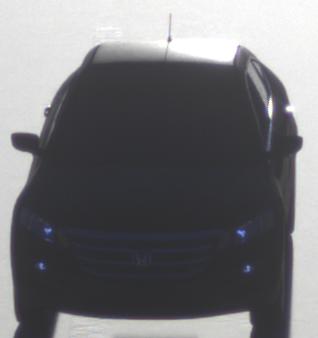
Make: Honda
Model: Crosstour
Detailed model: -
Model produced from: 2009
Model produced until: 2012
Doors: 4
Color: black
Road condition: dry road
Daytime: sunrise or sunset
Contrast: high contrast